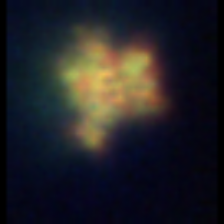
Taxon: Unknown_detritus
Group: Unknown